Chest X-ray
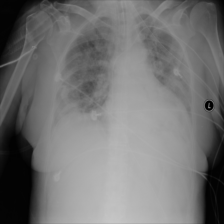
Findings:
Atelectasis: negative
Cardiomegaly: negative
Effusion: negative
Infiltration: positive
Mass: negative
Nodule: negative
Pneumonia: negative
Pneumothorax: negative
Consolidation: negative
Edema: negative
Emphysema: negative
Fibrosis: negative
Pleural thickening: negative
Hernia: negative